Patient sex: F
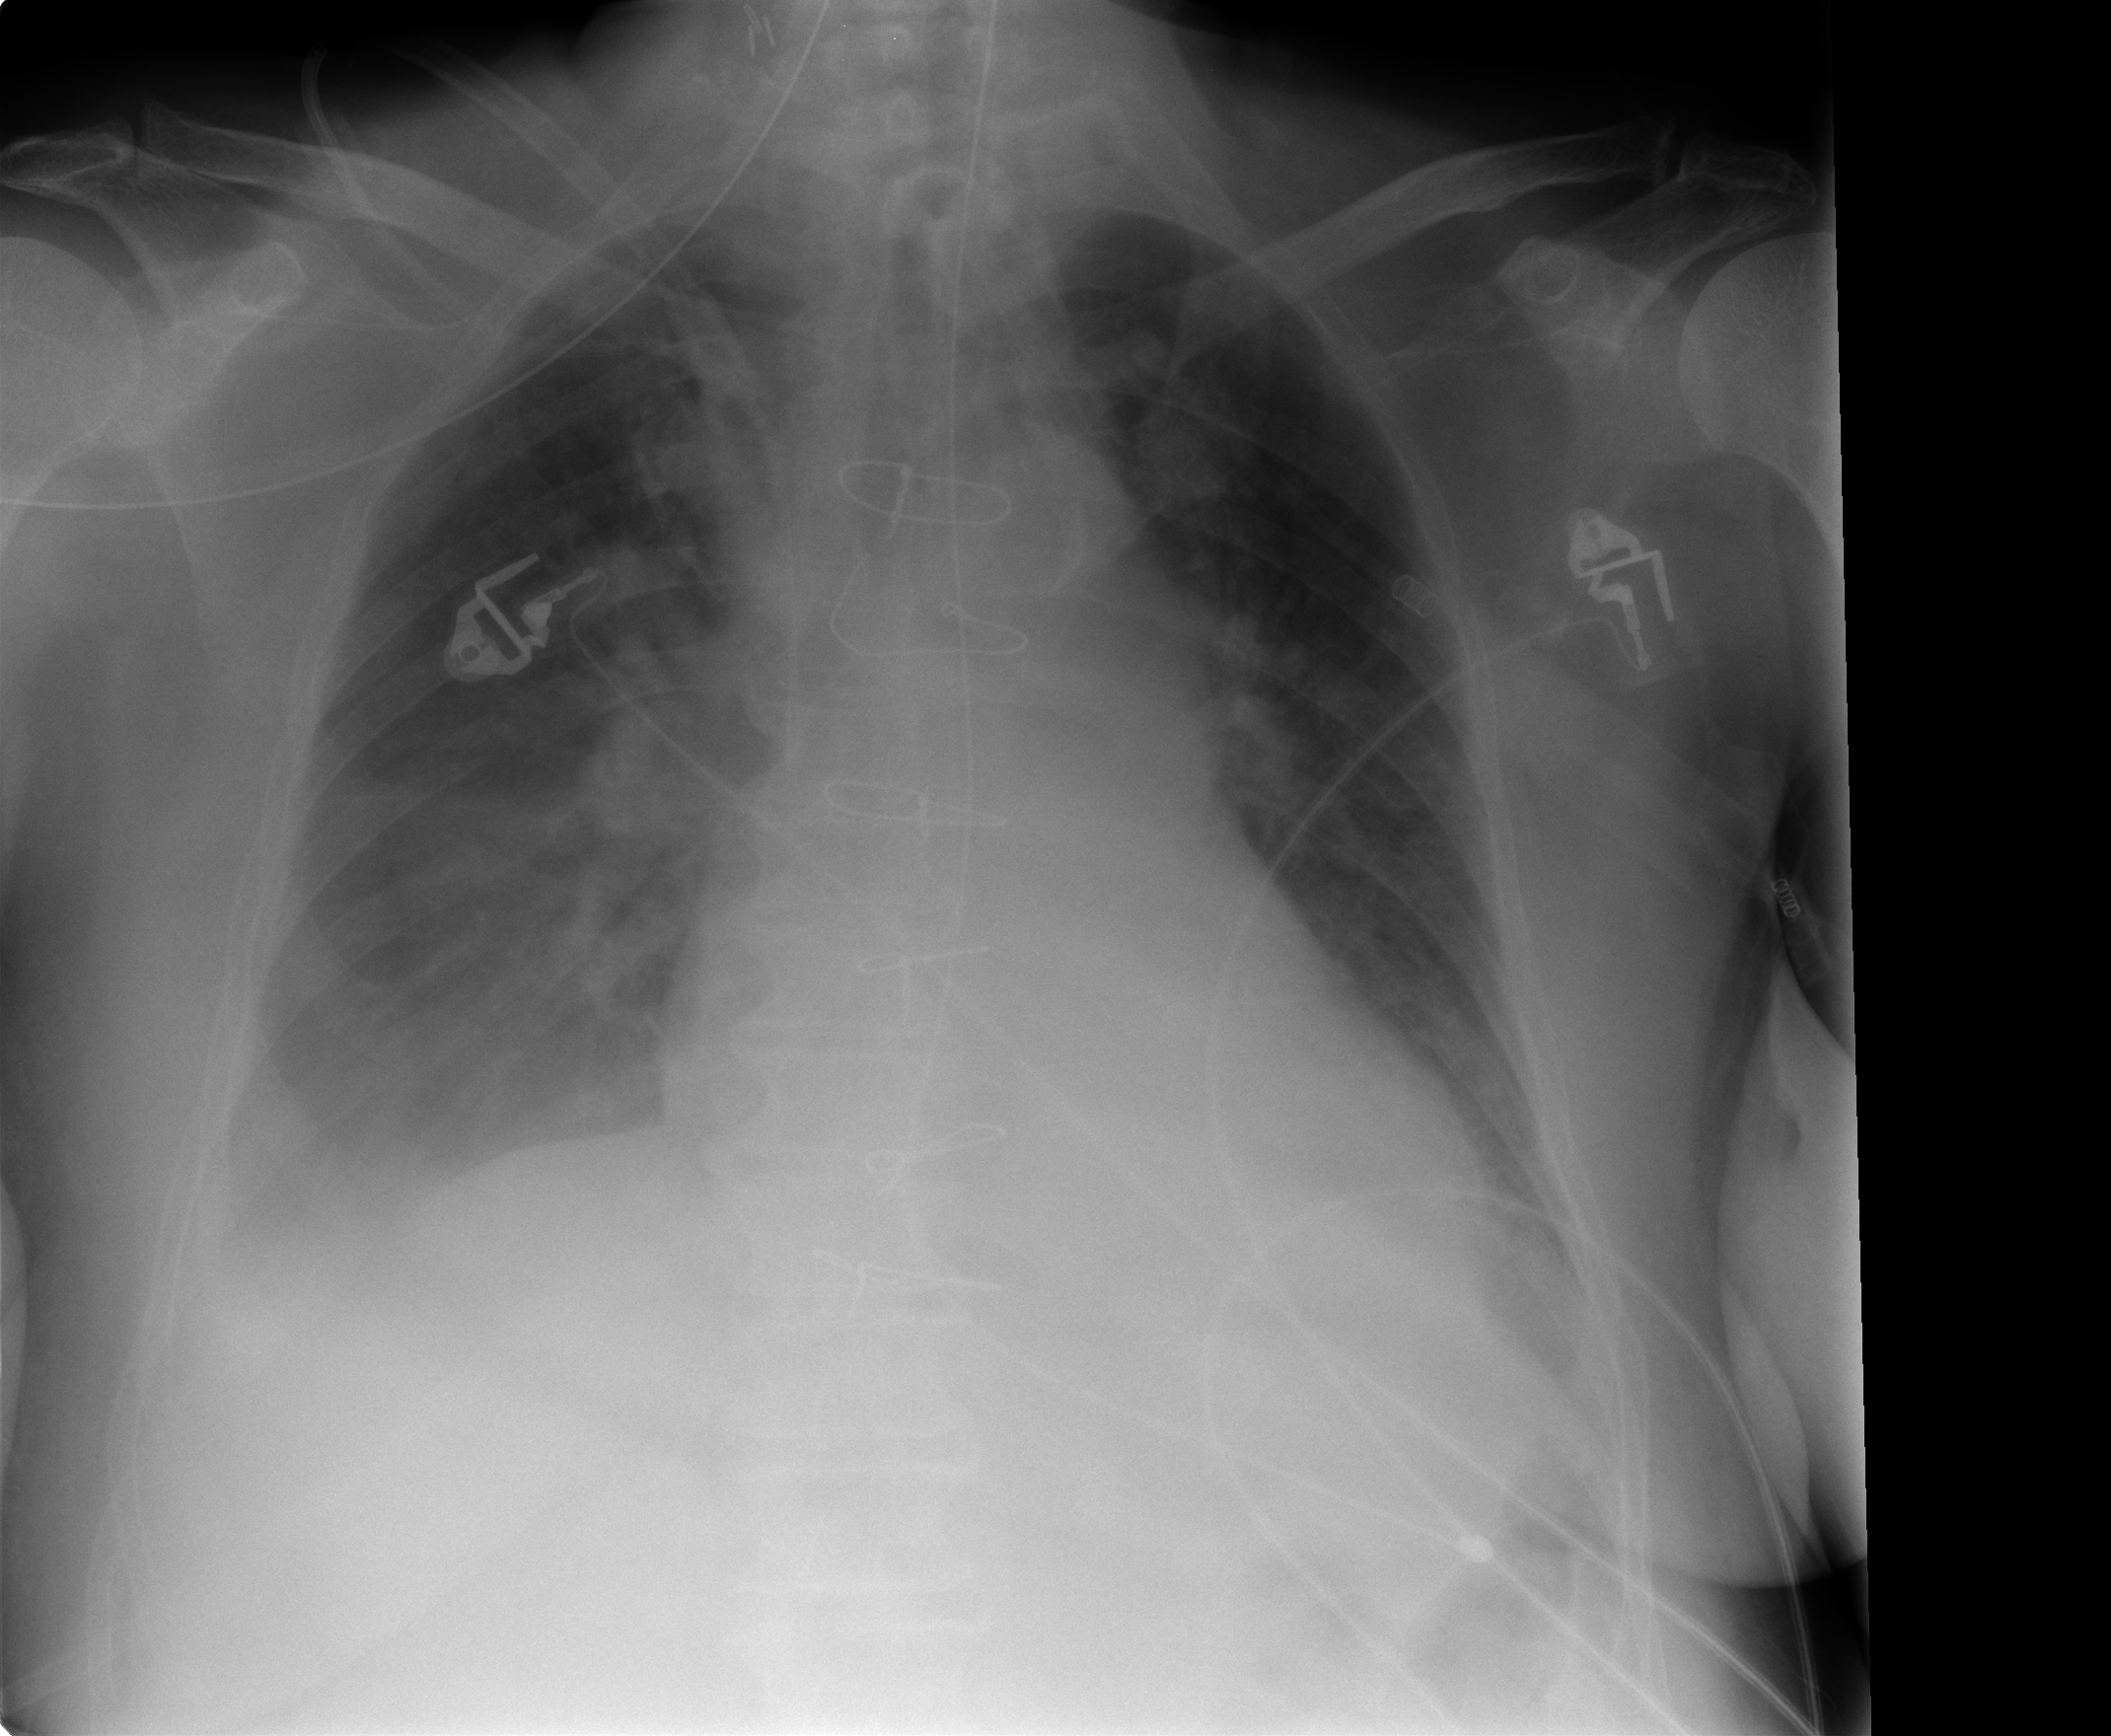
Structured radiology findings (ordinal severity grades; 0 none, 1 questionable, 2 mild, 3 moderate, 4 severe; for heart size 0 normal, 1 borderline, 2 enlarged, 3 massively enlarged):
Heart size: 1
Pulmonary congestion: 2
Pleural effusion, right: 2
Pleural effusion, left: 2
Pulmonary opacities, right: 0
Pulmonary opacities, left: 0
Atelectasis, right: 2
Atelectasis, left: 2